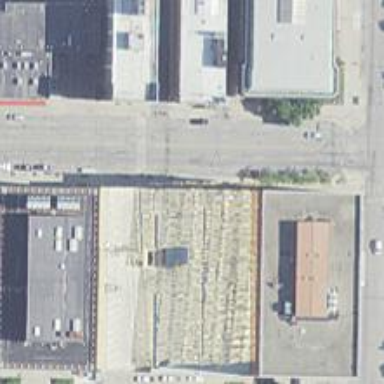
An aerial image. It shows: Alleyway designated as service road.